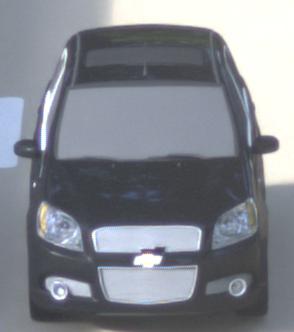
Make: Chevrolet
Model: Aveo 1.2
Detailed model: Aveo
Model produced from: 2008/06
Model produced until: 2011/01
Doors: 3
Color: black
Road condition: dry road
Daytime: morning or afternoon
Contrast: low contrast